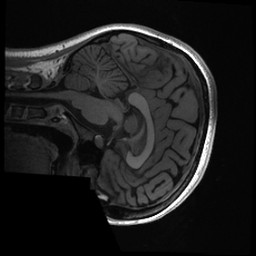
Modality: T1w
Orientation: sagittal